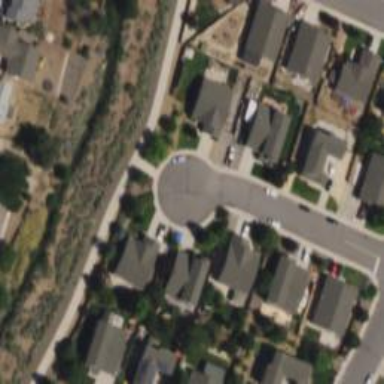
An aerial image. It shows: Residential road with separate asphalt sidewalk.